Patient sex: M
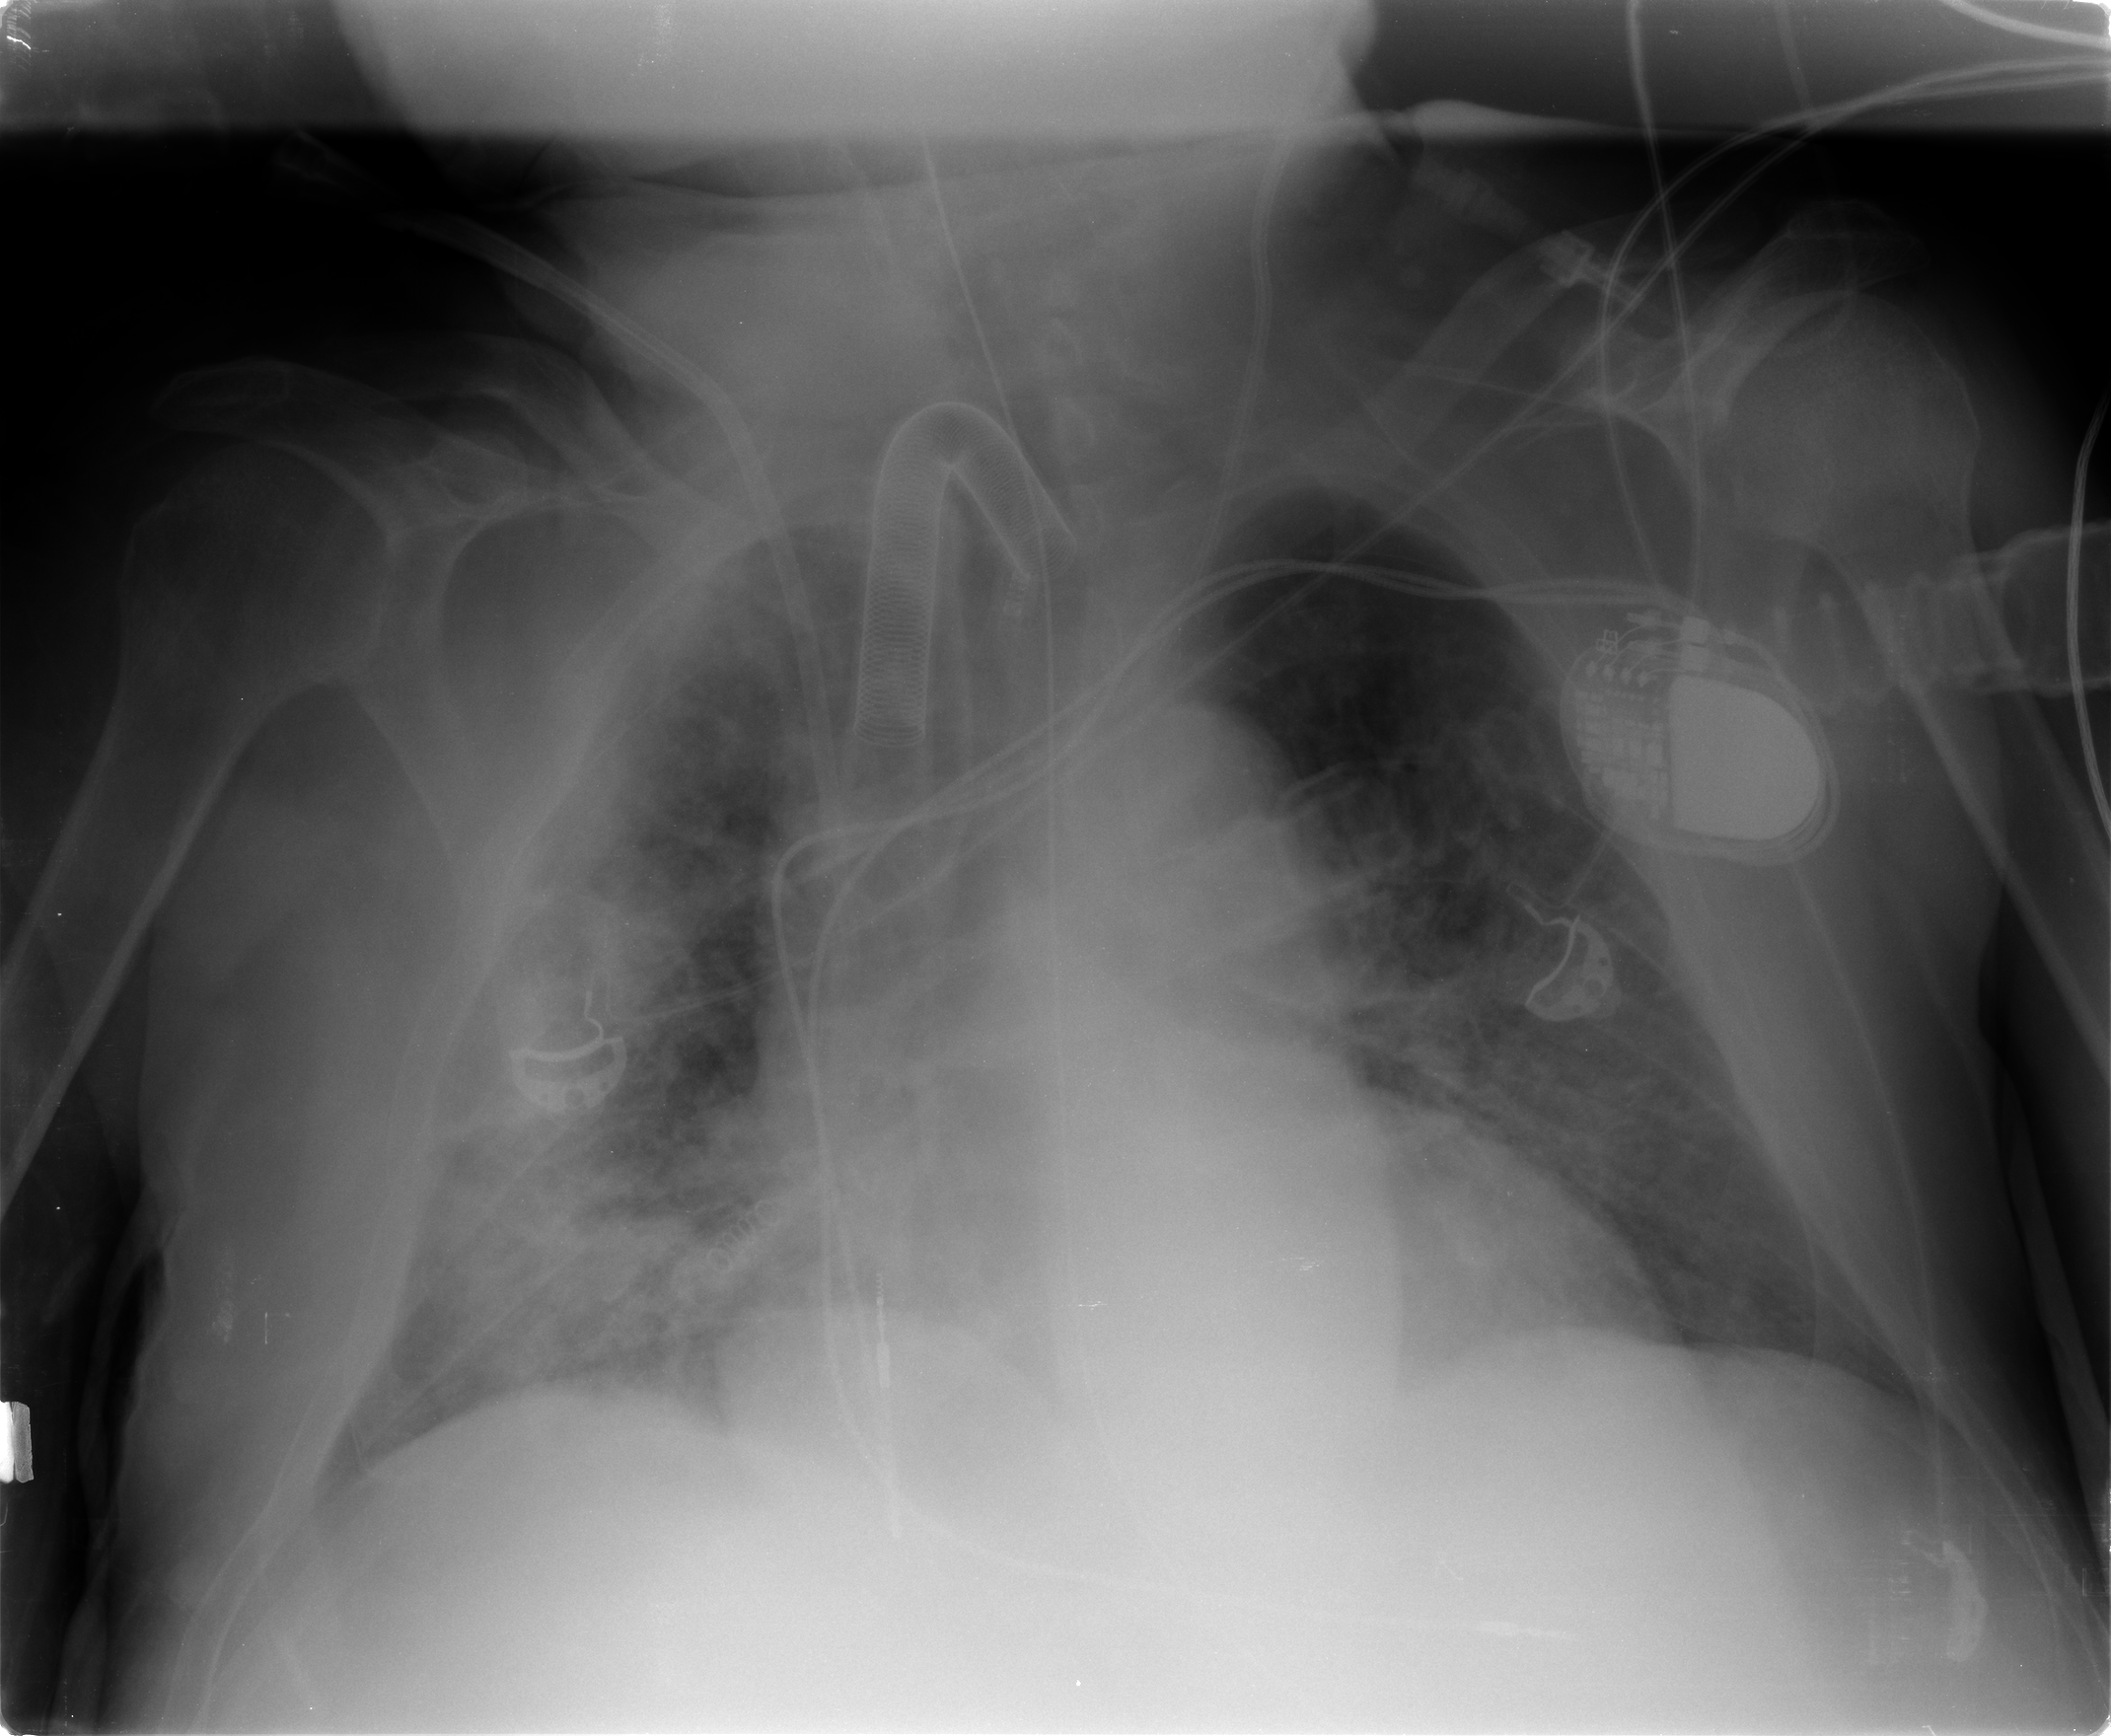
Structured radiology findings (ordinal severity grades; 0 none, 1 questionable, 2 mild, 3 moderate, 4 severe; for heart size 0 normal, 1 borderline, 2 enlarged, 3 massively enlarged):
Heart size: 2
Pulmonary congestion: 3
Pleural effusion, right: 0
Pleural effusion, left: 0
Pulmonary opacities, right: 3
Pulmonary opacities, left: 2
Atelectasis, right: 2
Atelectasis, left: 2